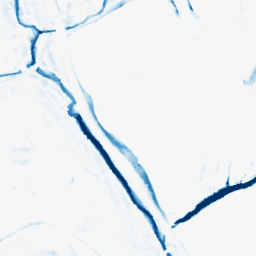
Category: morphological
Decomposition family: morphological_square
Decomposition parameters: operation: closing
size: 10
Upsampling method: bilinear
Upsampling parameters: scale: 4
Upsampling scale: 4